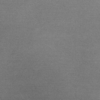
Label: dusty